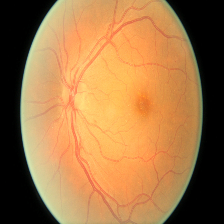
Diabetic retinopathy grade: Moderate